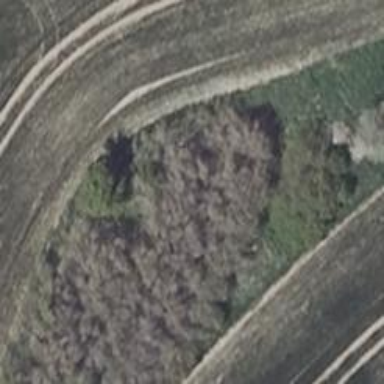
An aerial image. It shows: Row of deciduous broadleaved trees.